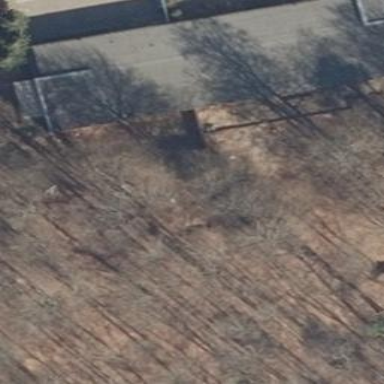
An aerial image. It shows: Flat roof kindergarten building.